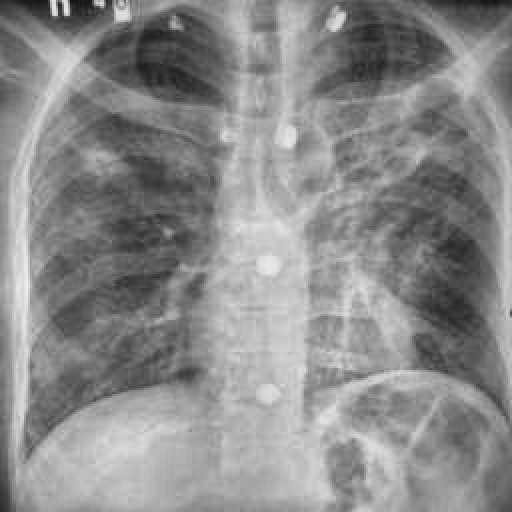
Finding: TUBERCULOSIS